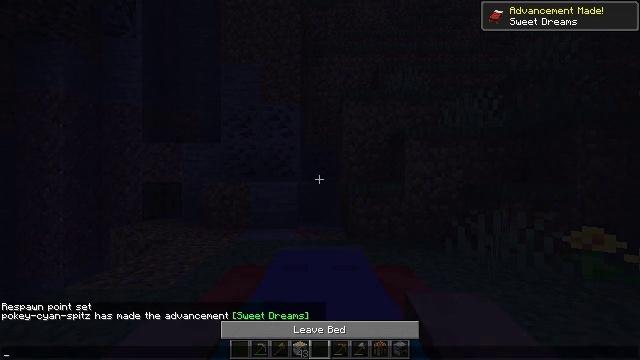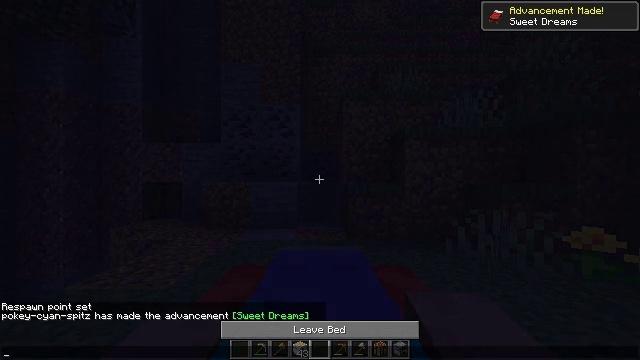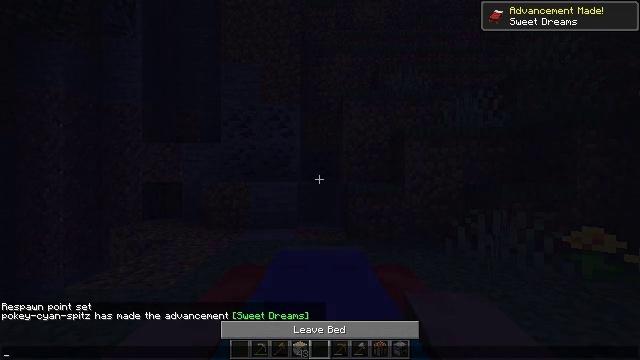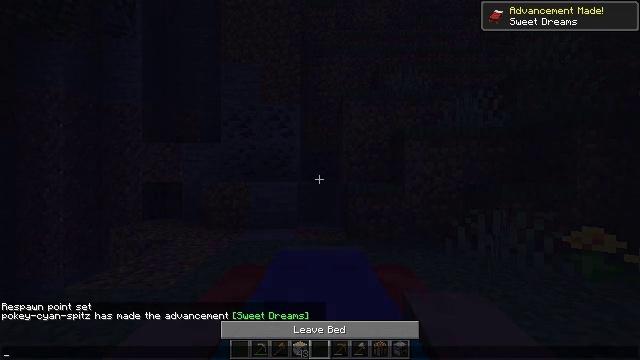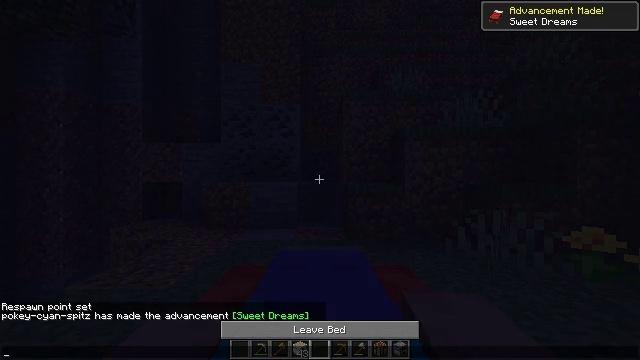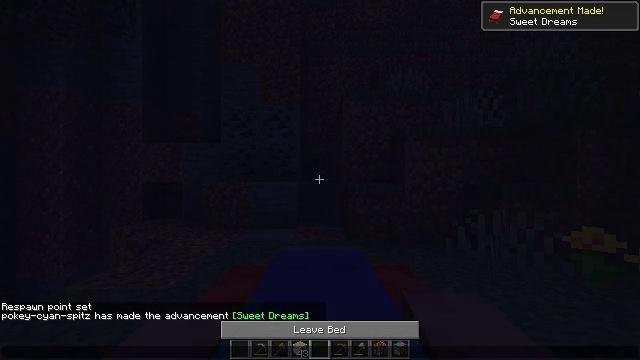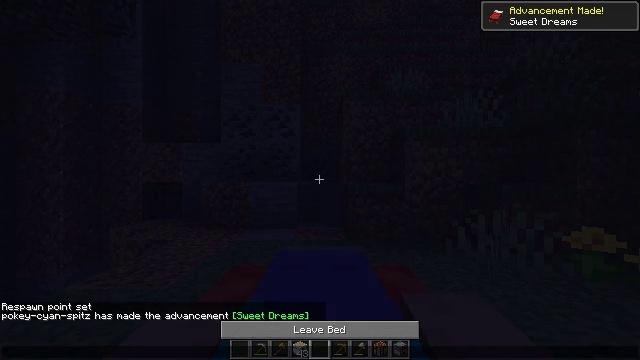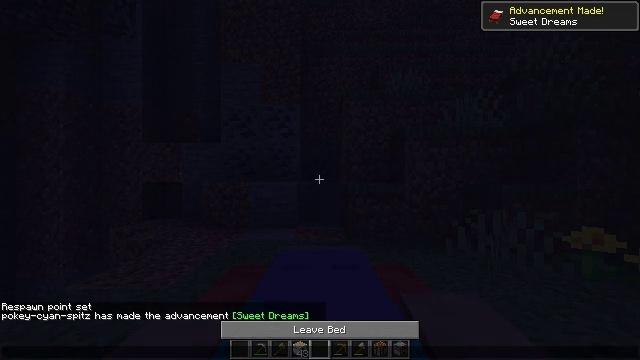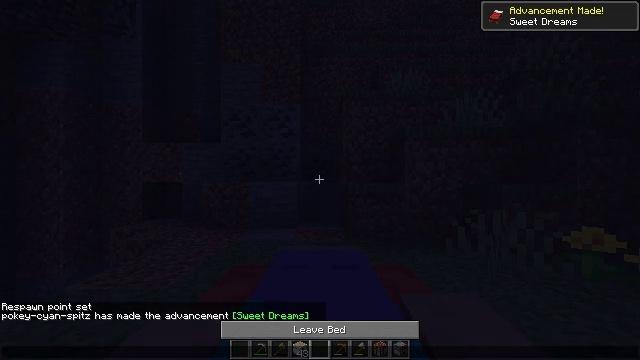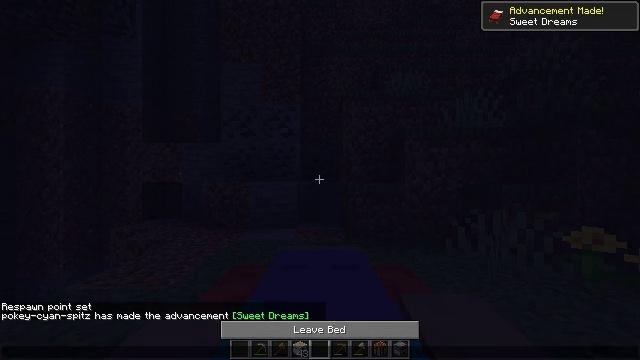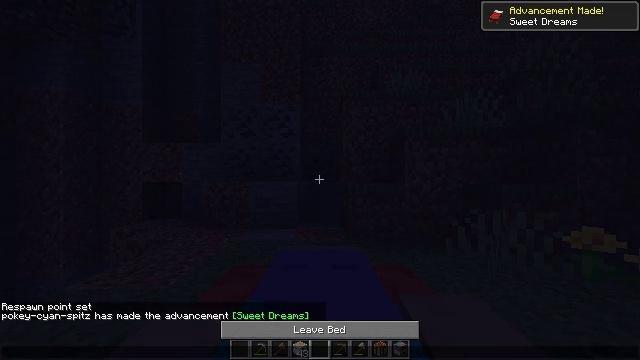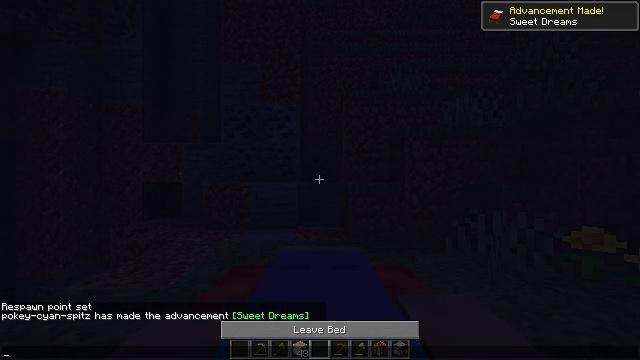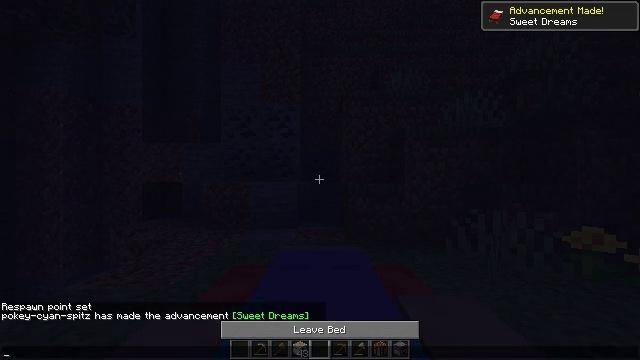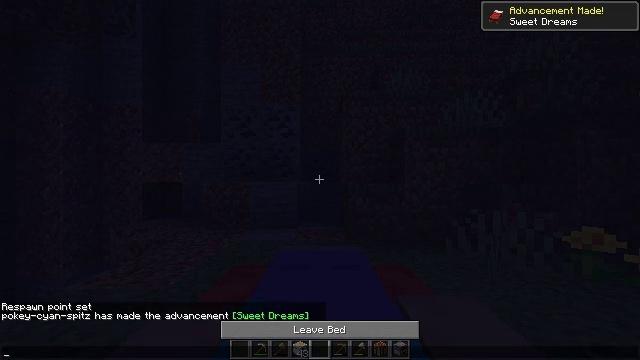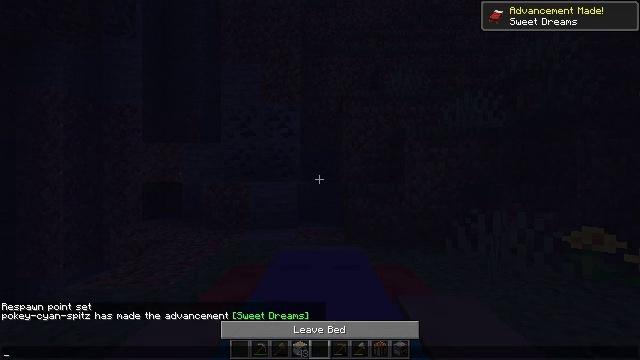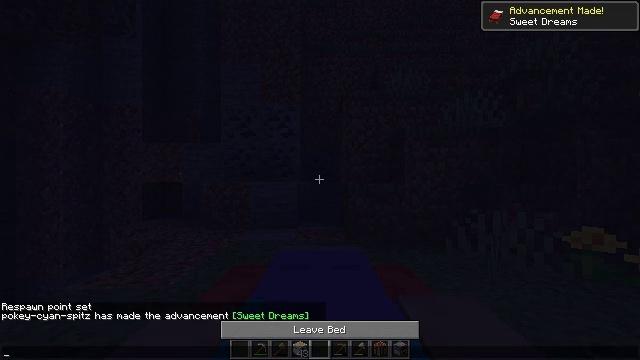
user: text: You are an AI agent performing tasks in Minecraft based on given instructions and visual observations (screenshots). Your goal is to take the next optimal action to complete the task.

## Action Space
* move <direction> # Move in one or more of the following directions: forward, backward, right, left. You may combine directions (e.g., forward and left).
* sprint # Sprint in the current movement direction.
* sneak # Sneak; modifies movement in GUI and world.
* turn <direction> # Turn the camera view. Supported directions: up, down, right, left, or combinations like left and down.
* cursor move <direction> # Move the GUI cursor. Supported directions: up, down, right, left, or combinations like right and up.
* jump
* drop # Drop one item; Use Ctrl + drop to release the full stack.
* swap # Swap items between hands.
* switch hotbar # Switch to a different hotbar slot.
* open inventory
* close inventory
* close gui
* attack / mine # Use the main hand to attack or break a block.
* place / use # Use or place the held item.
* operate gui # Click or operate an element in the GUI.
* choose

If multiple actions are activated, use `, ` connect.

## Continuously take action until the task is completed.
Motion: motion action
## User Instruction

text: Collect the red bed into your inventory.
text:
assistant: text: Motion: no_op
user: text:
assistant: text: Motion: no_op
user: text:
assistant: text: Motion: no_op
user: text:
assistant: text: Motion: no_op
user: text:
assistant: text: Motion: no_op
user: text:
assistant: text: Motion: no_op
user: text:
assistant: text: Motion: no_op
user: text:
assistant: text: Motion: no_op
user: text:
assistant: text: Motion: no_op
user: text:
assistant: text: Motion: no_op
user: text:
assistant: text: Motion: no_op
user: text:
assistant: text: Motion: no_op
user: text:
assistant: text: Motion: no_op
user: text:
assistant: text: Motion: no_op
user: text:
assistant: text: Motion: no_op
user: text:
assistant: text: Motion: no_op
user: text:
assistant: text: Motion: no_op
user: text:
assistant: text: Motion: no_op
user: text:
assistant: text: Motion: no_op
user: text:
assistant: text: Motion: no_op
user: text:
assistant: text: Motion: no_op
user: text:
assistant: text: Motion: no_op
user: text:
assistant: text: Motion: no_op
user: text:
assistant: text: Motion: no_op
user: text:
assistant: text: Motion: no_op
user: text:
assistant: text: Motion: no_op
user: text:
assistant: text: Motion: no_op
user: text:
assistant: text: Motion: no_op
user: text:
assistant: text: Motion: no_op
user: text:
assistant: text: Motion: no_op